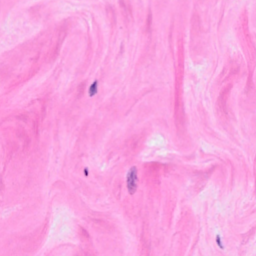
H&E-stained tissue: Breast